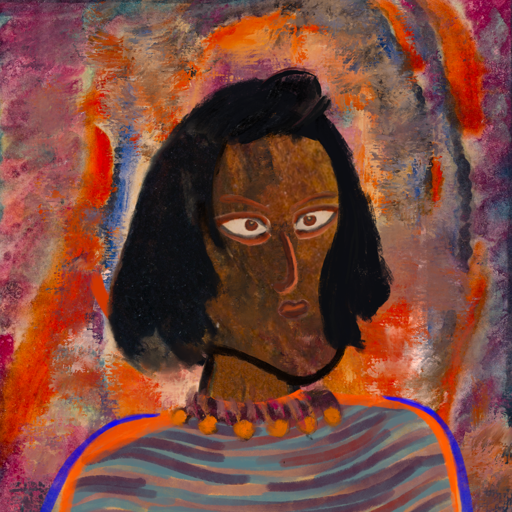
Background: Experience, Head And Neck Side: Mosgoul, Face Side: Roy_Bahadur, Bust: Experience, Hair Side: Mosgoul, Head Accessory: Blank, Second Necklace: Blank, Necklace: Doll, Baby: Blank